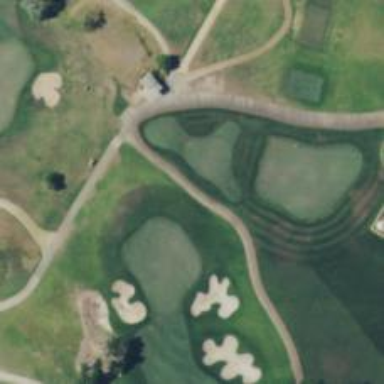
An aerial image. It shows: Service road designated as golf cart path.